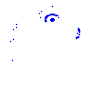
Particle: proton